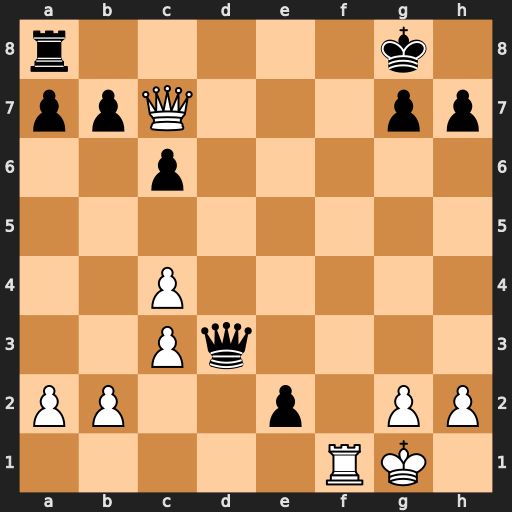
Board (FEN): r5k1/ppQ3pp/2p5/8/2P5/2Pq4/PP2p1PP/5RK1
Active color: w
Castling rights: -
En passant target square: -
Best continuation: Qf7+ Kh8 Qf8+ Rxf8 Rxf8#